Interaction volume radius: 10 \u00c5
Interaction volume height: 10 \u00c5
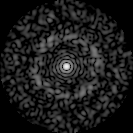
Disorder parameter: 0.8445